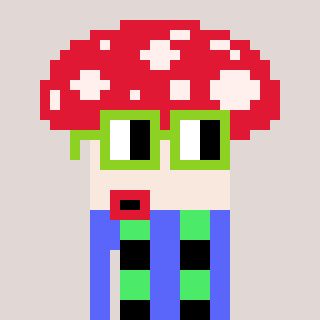
a pixel art character with square light green glasses, a mushroom-shaped head and a purple-colored body on a warm background